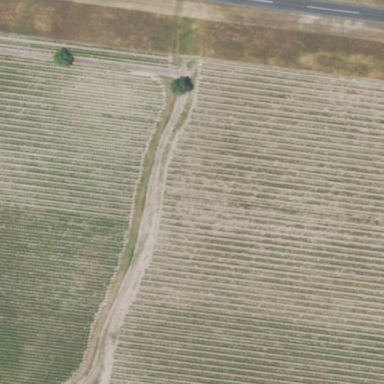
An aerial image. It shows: Vineyard growing grapes.